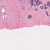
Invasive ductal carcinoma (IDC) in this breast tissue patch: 1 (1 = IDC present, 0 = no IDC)